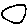
Label: circle